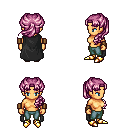
a pixel art fantasy rpg character, female body template, human, tanned skin, black cape, teal pants, pink princess hairstyle, leather bracers, gold boots, four views (front, back, left, right), 2x2 character sprite sheet, small pixel art, hard edges, no anti-aliasing